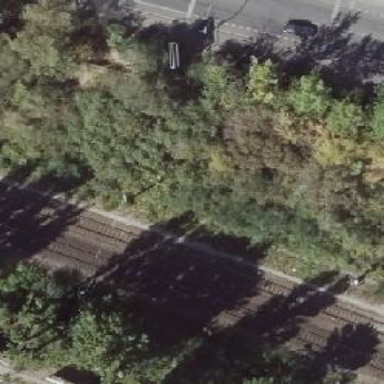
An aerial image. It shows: Railway track with contact lines for electrification.